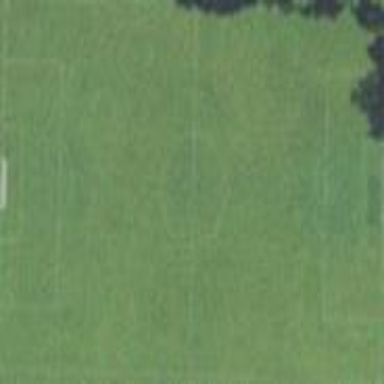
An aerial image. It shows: Soccer pitch for leisureland activities.